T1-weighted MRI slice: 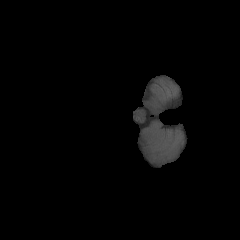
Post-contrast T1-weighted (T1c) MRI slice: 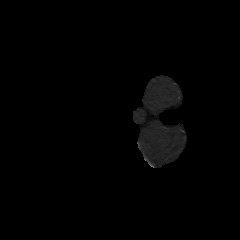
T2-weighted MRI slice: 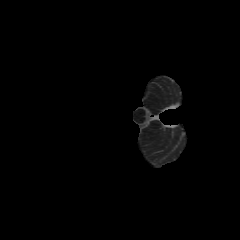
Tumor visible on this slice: no